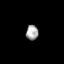
Tissue: skin
Cell type: Epithelial cells
Senescence score: 0.2725
Nuclear area (px): 183
Mean DAPI intensity: 162.863